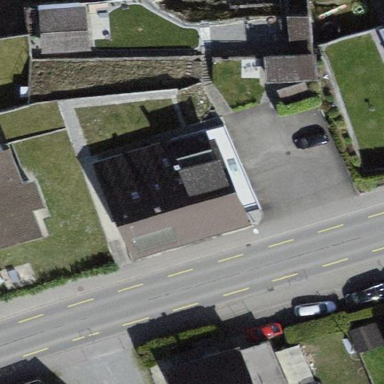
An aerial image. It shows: Building with tile roof.